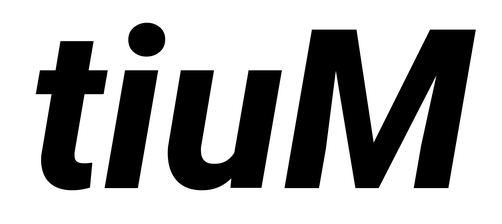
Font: Roboto-Italic_ExtraBold_Italic